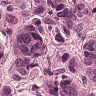
Metastatic tissue present: yes